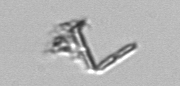
Label: Thalassionema